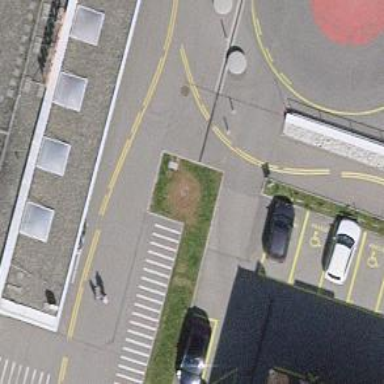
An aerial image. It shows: Asphalt footway.